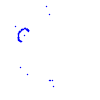
Particle: kaon